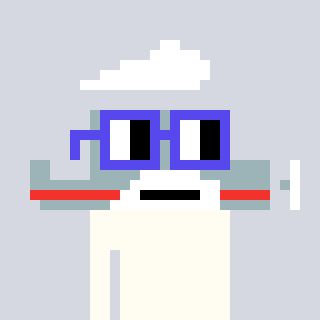
a pixel art character with square blue glasses, a plane-shaped head and a bluegrey-colored body on a cool background